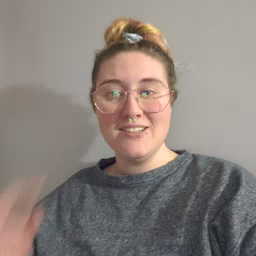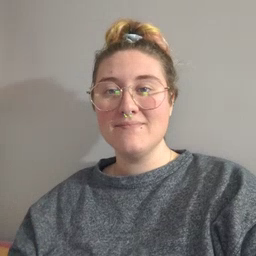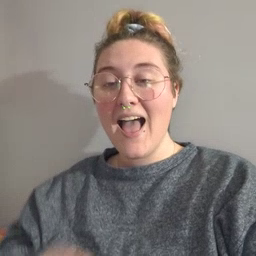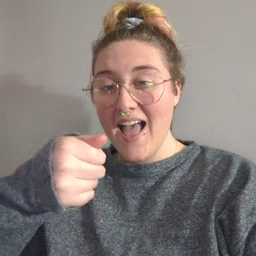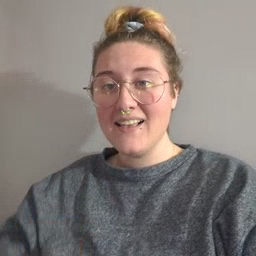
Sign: hide